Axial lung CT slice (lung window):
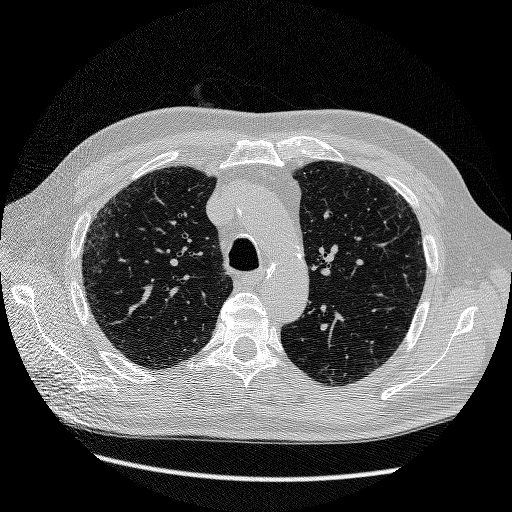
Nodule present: no